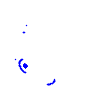
Particle: kaon